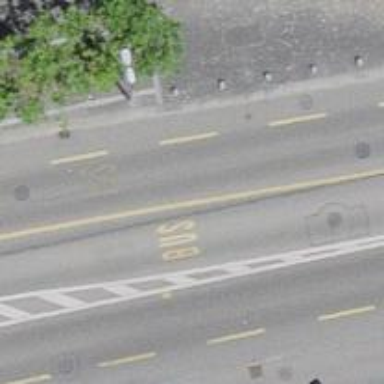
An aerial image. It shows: Secondary road with sidewalks on both sides and designated cycle lane.